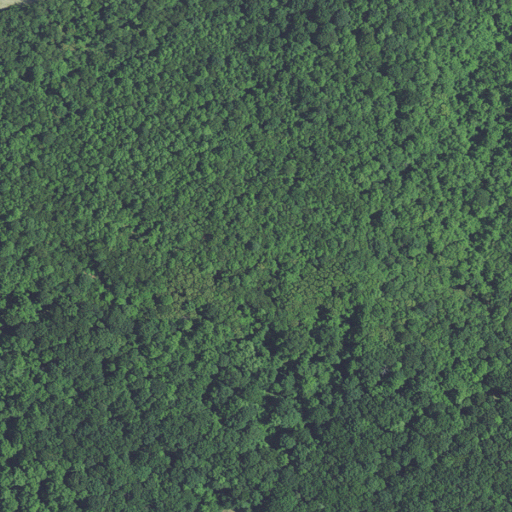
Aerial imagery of mountain in North Carolina named Lackey Mountain containing deciduous forest, mixed forest, and pasture